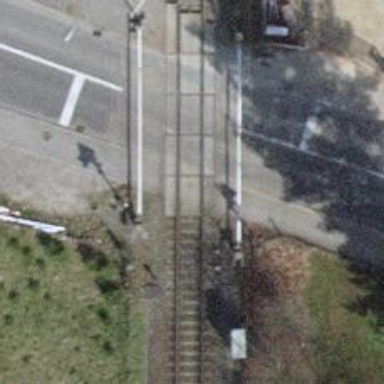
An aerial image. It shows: Railway crossing with full barrier.